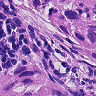
Metastatic tissue present: yes